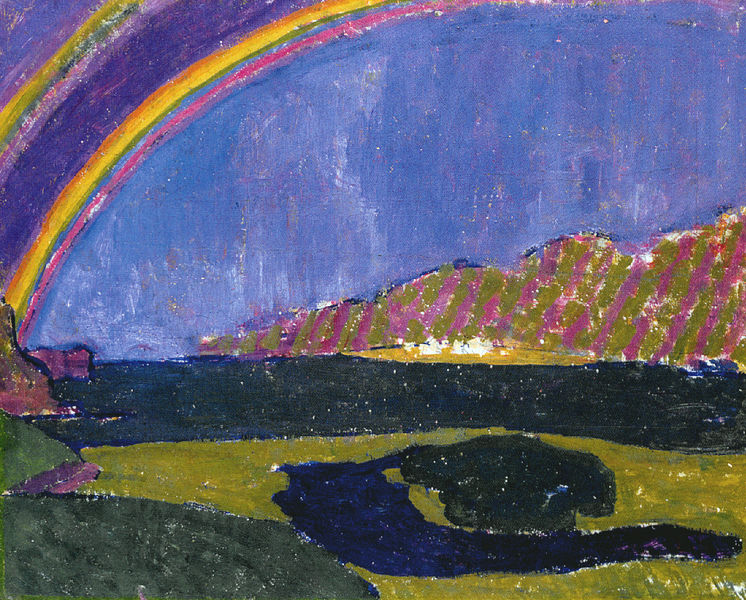
Titel: Arcobaleno, Regenbogen
Künstler: Giovanni Giacometti
Institution: (Privatsammlung)
Schlagwörter: berg, blau, felsen, gemälde, himmel, meer, schatten, wasser, fluss, gelb, grün, landschaft, see, teich, ufer, bunt, kreide, licht, pastell, schwarz, skizze, gras, rot, wiese, öl, felder, horizont, häuser, hügel, natur, insel, rosa, küste, moderne, berge, farben, gebirge, modern, farbe, lila, naiv, wetter, gestreift, streifen, bucht, entwurf, farbauftrag, fleck, flecken, delta, doppelbogen, regenbogen, kreidezeichnung, wachsmalkreide